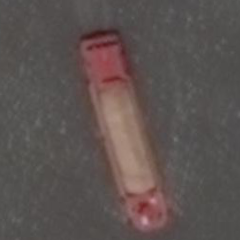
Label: civil